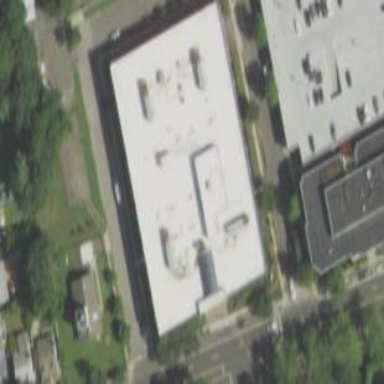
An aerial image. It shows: Building.